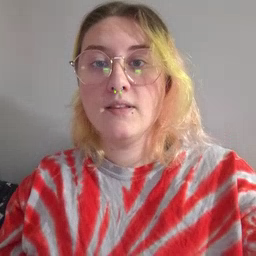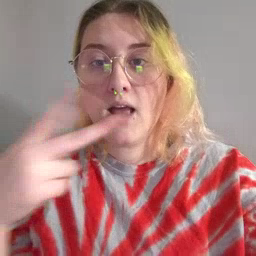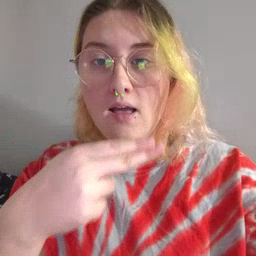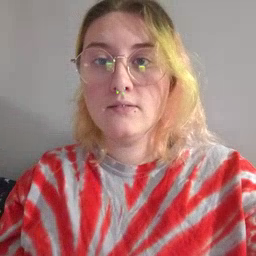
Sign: cut